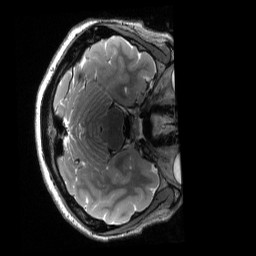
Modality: T2w
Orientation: axial
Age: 27
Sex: female
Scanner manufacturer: siemens
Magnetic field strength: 3 T
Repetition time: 3.2 s
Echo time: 0.563 s